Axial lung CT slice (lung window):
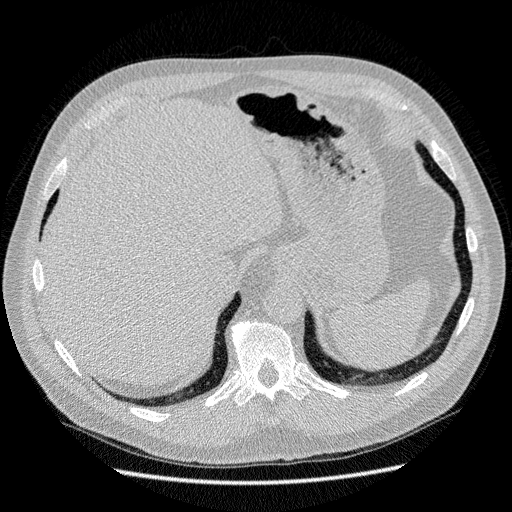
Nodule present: no